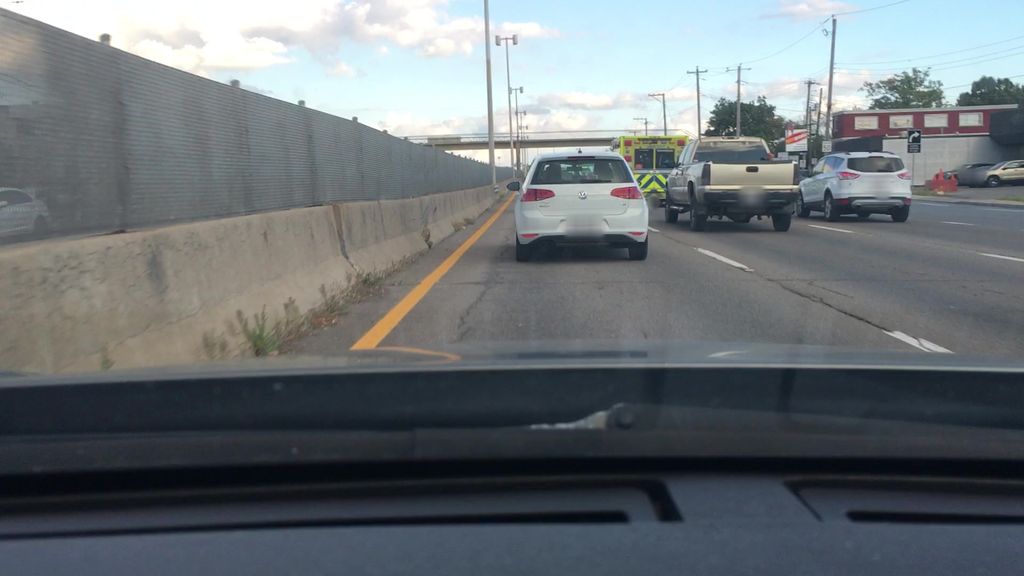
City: montreal